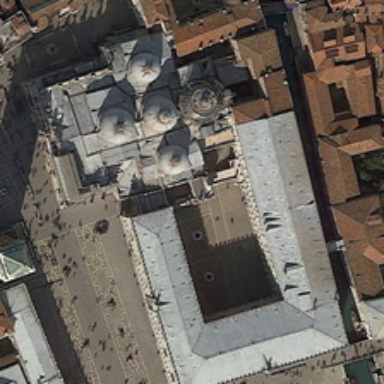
Some red buildings are near a church next to a road with many people .